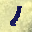
Label: 1